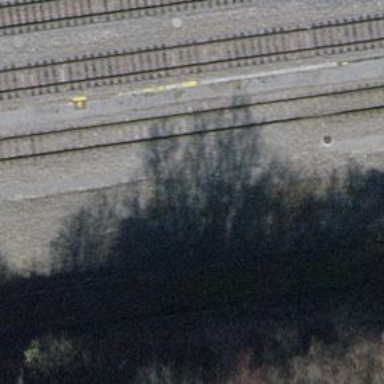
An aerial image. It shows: Abandoned railway yard with one track. The area is electrified with contact line.